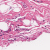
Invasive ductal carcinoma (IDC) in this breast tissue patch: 0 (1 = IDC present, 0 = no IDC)